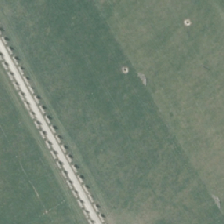
Land cover: high_producing_grassland